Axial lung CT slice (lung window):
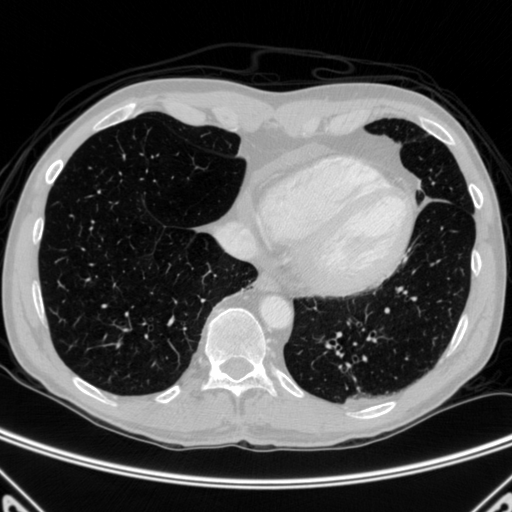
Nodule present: no